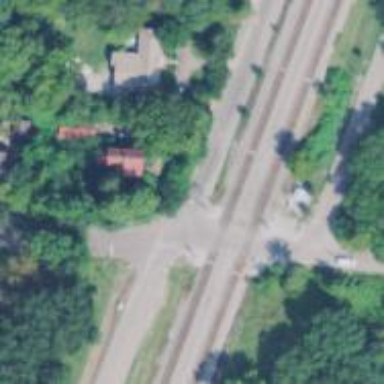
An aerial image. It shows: Level crossing with lights at railway intersection.